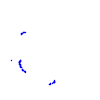
Particle: kaon